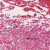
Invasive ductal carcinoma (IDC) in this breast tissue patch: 0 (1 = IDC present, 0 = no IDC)